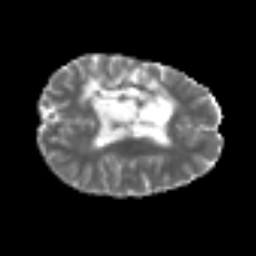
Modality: MD
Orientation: axial
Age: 31
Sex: female
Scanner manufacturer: siemens
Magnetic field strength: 3 T
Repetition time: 6.1 s
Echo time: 0.101 s